Question: I am trying to implement a layout which is able to draw lines between views. Here is a sample picture of a library that does the job but seems outdated, just like other solutions I've found:

Any ideas or code samples?
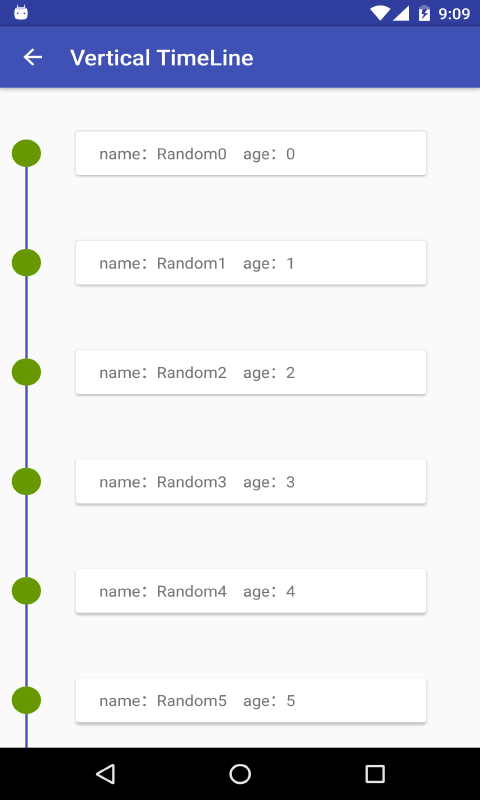
Answer: As @SigvardrOlavrsson pointed out, google material steppers represent the best solution here: <URL>